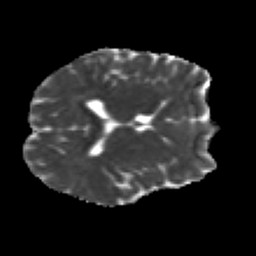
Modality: MD
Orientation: axial
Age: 18
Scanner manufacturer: siemens
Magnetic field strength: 3 T
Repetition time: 2.2 s
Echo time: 0.084 s